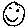
Label: smiley face